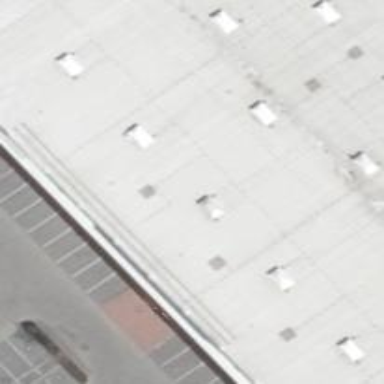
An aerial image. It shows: Furniture shop.